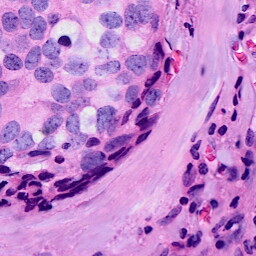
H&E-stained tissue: Breast